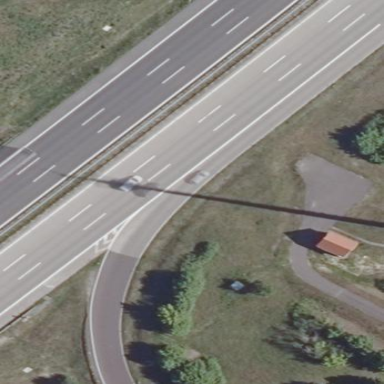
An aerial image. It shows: Motorway area.